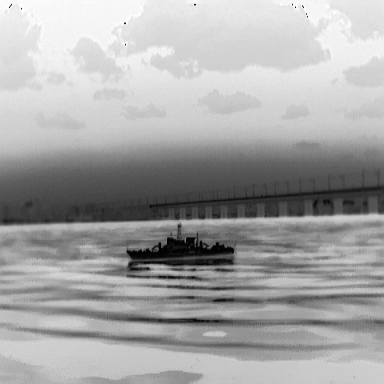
There is a warship in the infrared image.